Question: At the moment i'm working on a site on wordpress and i've stumbled upon a problem.
I'm trying to hide a Heading 3 that's in a div. Though it's from a 960gs structure so the problem is that I need to hide that specific H3 on that page although I have multiple divs with the same name+heading 3's.
Now what I tried on my css is this:
CSS:
'''
<div class="item col_2">
<div class="phone">
<img src="<?php echo $image[0]; ?>" width="<?php echo $image[1]; ?>" height="<?php echo $image[2]; ?> " alt="<?php echo $alt_img; ?> "/>
<?php //echo $content; ?>
</div>
</div>
'''
jQuery:
'''
$('.item col_2 .phone:empty').closest('.item col_12 h3').remove();
'''
Screenshot:

So what I tried to do was remove the heading "mobiel" whenever the "php inside" wouldn't fetch images in other words if noone uploaded anything.
Now my jquery isn't working but i'm pretty sure when it does it'll hide all h3's on my site with .col_12 h3 inside of it? If it does and there's no solution then i'll just blatantly paste it on the same page but first I'll need to fix my jQuery so it'll work at all.
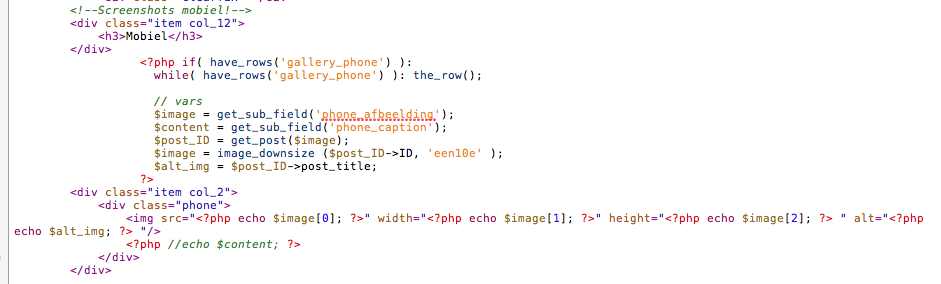
Answer: I had some trouble re-creating your problem, so I made a fiddle.
The problem is with the ':empty' selector I think. This seems to be a rather shady selector.
I replaced it with a check for 'html().length'
Code
'''
$('.item.col_2 .phone').each(function(){
if( !$.trim( $(this).html() ).length ){
$(this).parent().prev().find('h3').remove();
}
});
'''
Check my fiddle for an example
<URL>
For empty in stead of remove change 'remove()' to 'emtpy()'. Like so
'''
$('.item.col_2 .phone').each(function(){
if( !$.trim( $(this).html() ).length ){
$(this).parent().prev().find('h3').empty();
}
});
'''
UPDATE:
To check if the source of the image is empty, use the following code:
'''
$('.item.col_2 .phone').each(function(){
if($(this).find("img").attr("src") == ""){
$(this).parent().prev().find('h3').empty();
}
'''
});
Check my updated fiddle:
<URL>
Anthony's suggestion to use the clearfix as selector:
'''
$('.clearfix').prev().find("h3").empty();
'''
<URL>
This works for every H3 that is in a div before a clearfix however.
UPDATE:
This checks all the elements if the div with class thumbs is inside or not, by checking your code, I think this is created when the image exists. If the div with class thumbs is not inside, the H3 gets emptied.
'''
$(".item.col_12").not(':has(.thumbs)').each(function(){
$(this).find("h3").empty();
});
'''
Check the new fiddle
<URL>
ANSWER:
The code that generates the images is wrapped inside a div with the class '.confirm'
The following code checks if that div exists on the page, if it exists, checks if it is empty or not, of it is empty, H3 tags are emptied.
'''
if($(".confirm").length >0 ){
if( !$.trim( $(".confirm").html() ).length ){
$(".item.col_12").find("h3").empty();
}
}
'''